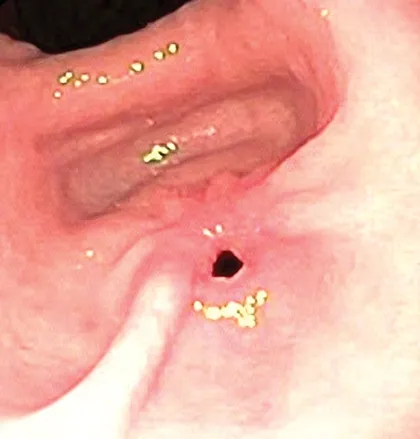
Endoscopic photographs of the pylorus at first esophagogastroduodenoscopy (EGD).
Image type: endoscopy (gi_endoscopy)